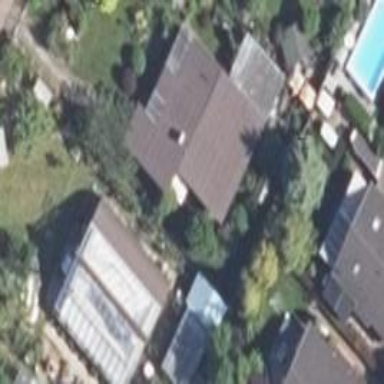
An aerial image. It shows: Simple and straightforward house.